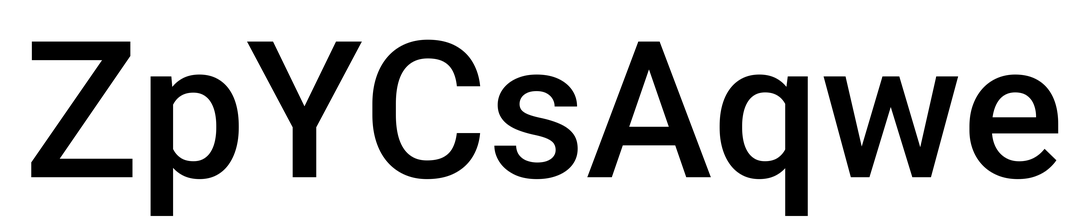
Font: Roboto_Medium